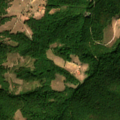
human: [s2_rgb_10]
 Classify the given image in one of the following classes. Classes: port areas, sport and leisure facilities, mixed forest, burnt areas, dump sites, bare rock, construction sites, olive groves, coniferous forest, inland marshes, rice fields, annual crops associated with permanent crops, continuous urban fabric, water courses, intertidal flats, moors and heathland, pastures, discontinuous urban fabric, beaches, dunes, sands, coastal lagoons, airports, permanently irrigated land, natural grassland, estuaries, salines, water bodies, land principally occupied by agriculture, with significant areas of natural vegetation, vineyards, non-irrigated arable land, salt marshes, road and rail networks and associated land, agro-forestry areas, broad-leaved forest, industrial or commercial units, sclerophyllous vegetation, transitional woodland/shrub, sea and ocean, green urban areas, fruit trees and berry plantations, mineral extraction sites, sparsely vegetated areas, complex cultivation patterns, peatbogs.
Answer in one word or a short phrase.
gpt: land principally occupied by agriculture, with significant areas of natural vegetation, broad-leaved forest